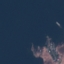
Land use / land cover: SeaLake